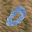
Label: 0